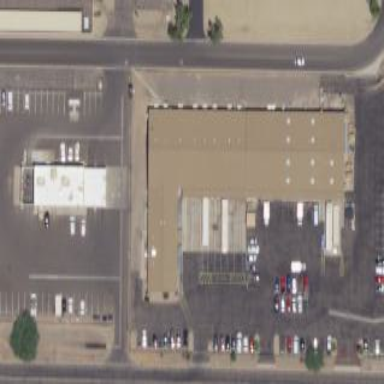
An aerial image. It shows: Building serving as food bank.